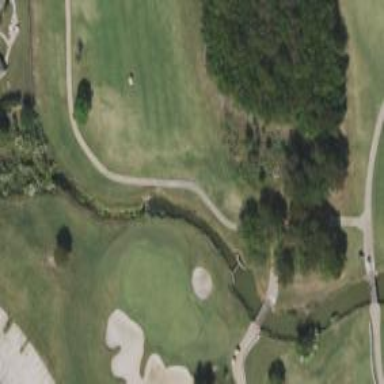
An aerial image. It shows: Path for golf carts.